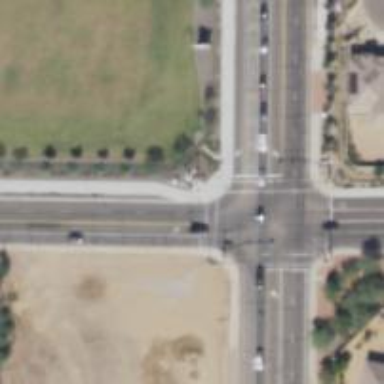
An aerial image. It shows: Solid stop line on the road.